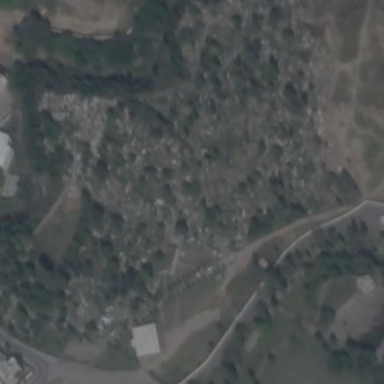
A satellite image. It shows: Cemetery.